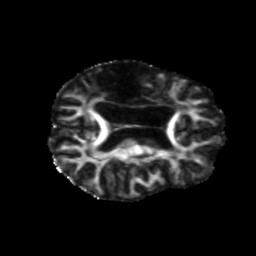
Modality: FA
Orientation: axial
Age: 63
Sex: female
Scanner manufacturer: siemens
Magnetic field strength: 3 T
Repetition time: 5.25 s
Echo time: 0.08 s